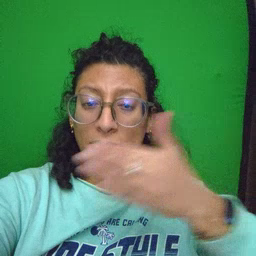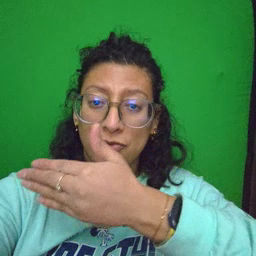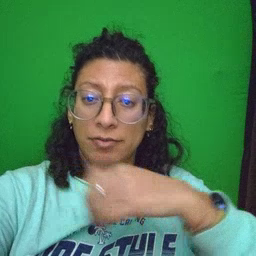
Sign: fish